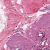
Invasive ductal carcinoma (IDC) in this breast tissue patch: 0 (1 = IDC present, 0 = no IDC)